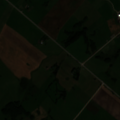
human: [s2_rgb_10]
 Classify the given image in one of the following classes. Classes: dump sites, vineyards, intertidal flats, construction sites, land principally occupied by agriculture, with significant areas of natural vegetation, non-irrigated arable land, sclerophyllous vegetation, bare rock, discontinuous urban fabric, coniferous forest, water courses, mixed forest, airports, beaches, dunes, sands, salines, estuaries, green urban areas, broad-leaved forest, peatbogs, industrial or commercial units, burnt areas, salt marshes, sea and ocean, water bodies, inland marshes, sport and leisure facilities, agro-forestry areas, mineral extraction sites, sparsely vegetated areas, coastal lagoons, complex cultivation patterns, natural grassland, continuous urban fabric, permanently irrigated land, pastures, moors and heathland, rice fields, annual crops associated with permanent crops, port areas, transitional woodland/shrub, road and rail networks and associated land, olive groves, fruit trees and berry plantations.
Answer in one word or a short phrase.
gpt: non-irrigated arable land, pastures, complex cultivation patterns, land principally occupied by agriculture, with significant areas of natural vegetation